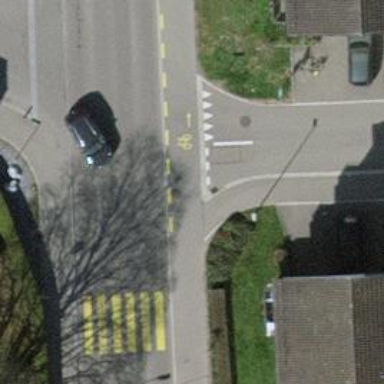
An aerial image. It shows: Road with "give way" sign.